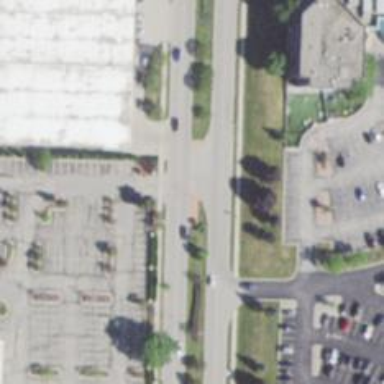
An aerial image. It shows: Secondary road with separate sidewalks.